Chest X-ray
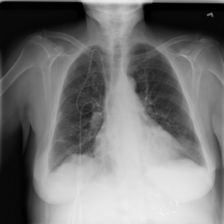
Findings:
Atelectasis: negative
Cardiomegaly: positive
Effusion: positive
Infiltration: negative
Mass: negative
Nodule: negative
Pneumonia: negative
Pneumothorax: negative
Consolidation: negative
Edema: negative
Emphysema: negative
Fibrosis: negative
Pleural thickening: positive
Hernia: negative